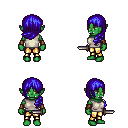
a pixel art fantasy rpg character, female body template, orc, green skin, white sleeveless shirt, gold greaves, blue left-swept hairstyle, cloth bracers, dagger, four views (front, back, left, right), 2x2 character sprite sheet, small pixel art, hard edges, no anti-aliasing